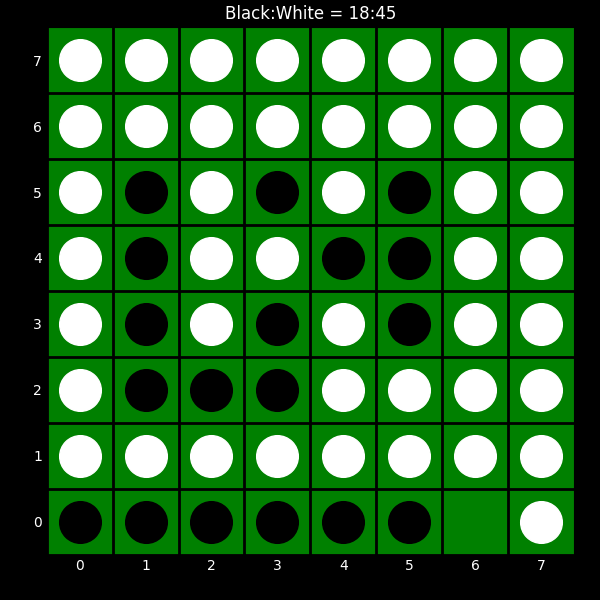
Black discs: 18
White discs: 45